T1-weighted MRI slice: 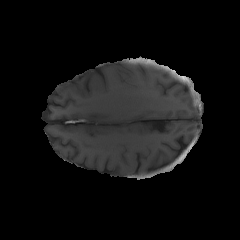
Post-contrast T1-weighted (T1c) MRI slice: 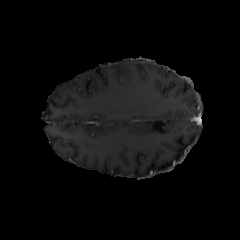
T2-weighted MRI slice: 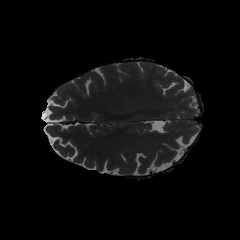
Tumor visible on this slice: no